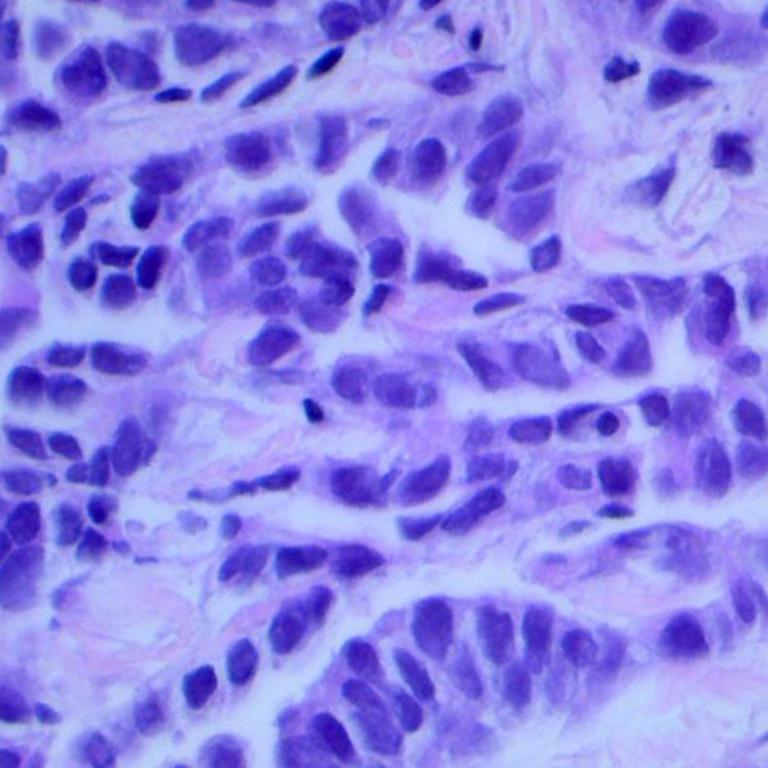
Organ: lung
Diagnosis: adenocarcinomas